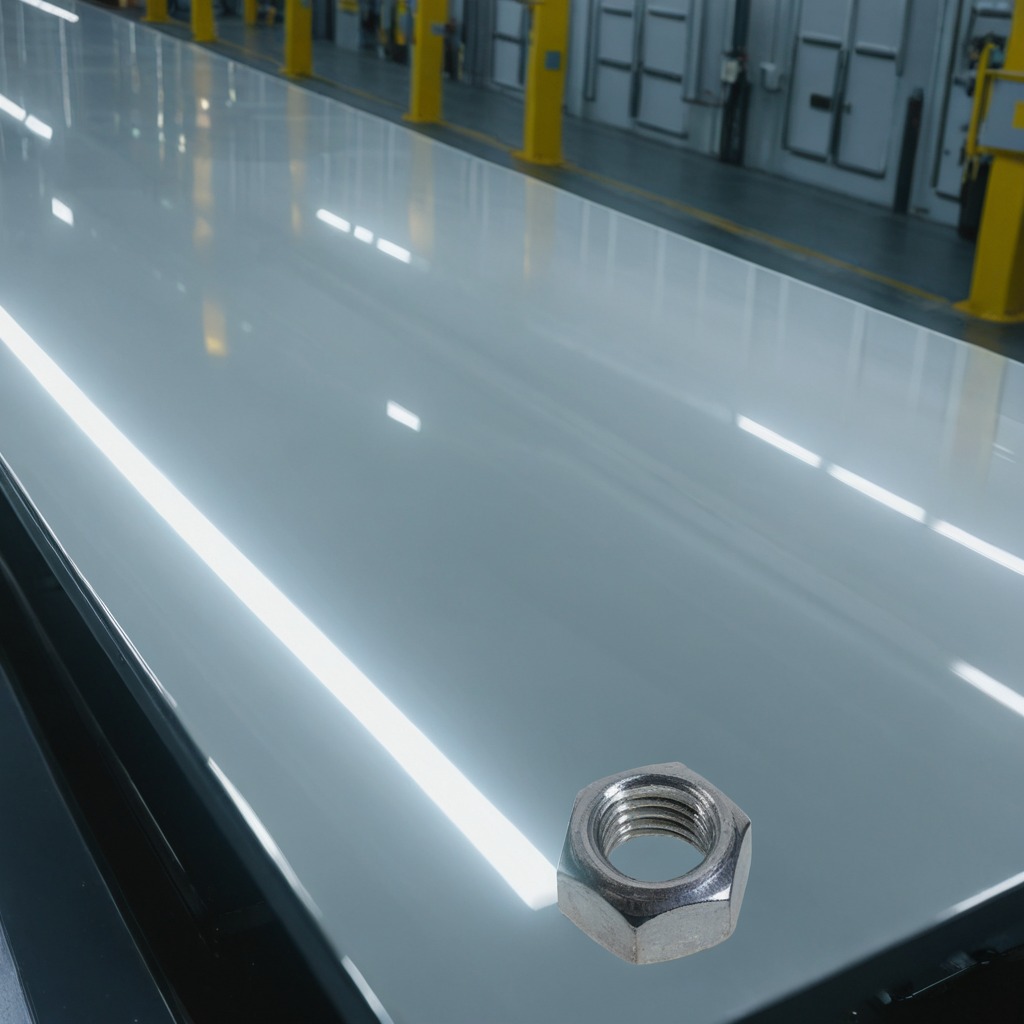
A metal nut is lying on the table.